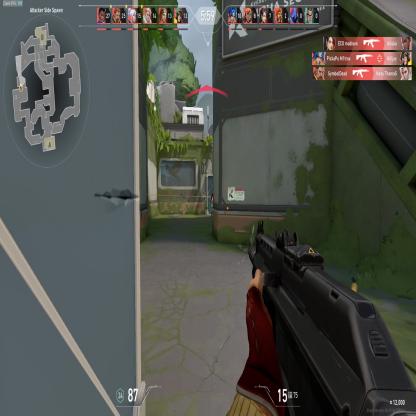
Label: enemy